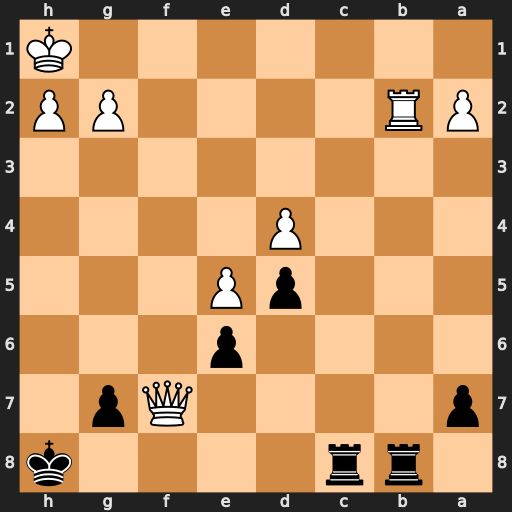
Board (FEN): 1rr4k/p4Qp1/4p3/3pP3/3P4/8/PR4PP/7K
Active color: b
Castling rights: -
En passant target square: -
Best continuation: Rc1+ Qf1 Rxf1#